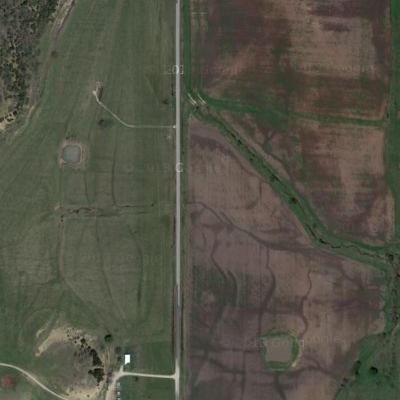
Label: Grass